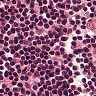
Metastatic tissue present: no